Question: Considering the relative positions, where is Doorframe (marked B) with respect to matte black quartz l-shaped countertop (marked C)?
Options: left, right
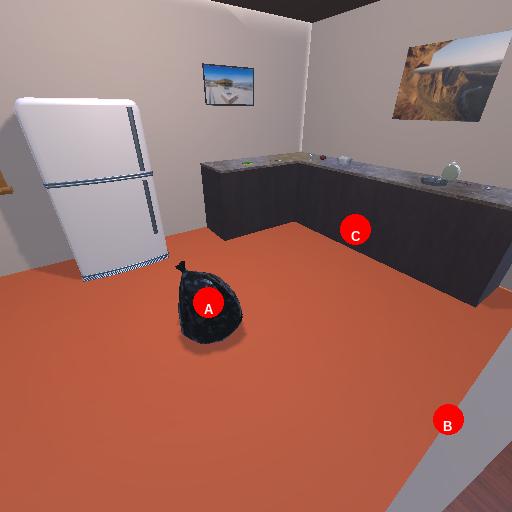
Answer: left